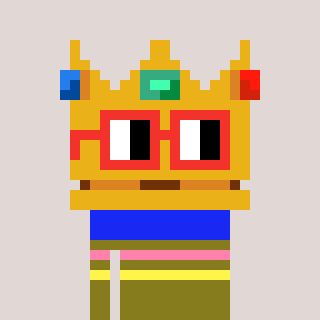
a pixel art character with square red glasses, a crown-shaped head and a gunk-colored body on a warm background